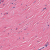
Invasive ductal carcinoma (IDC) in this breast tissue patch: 0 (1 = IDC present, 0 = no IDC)